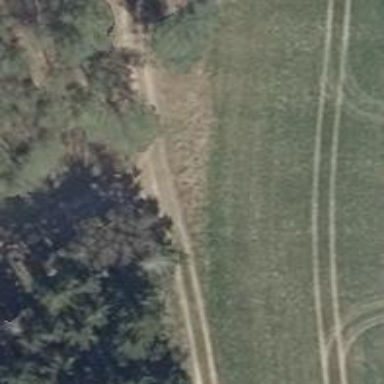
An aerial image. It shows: Hunting stand.